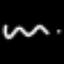
Label: squiggle